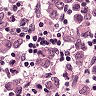
Metastatic tissue present: yes